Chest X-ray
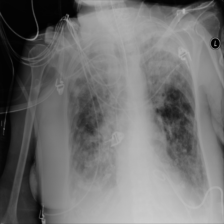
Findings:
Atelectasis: negative
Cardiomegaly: negative
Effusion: positive
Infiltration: positive
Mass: negative
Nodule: negative
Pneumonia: negative
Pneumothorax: negative
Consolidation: negative
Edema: negative
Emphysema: negative
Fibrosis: negative
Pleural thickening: negative
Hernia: negative